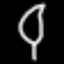
Label: leaf